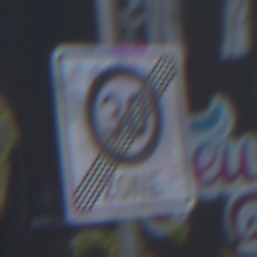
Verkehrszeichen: EndeZone30
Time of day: MorningAfternoon
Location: Outdoor (Urban)
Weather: PartlyCloudy
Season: NotSpecified
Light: Natural